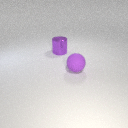
large purple rubber sphere in front of large purple metal cylinder